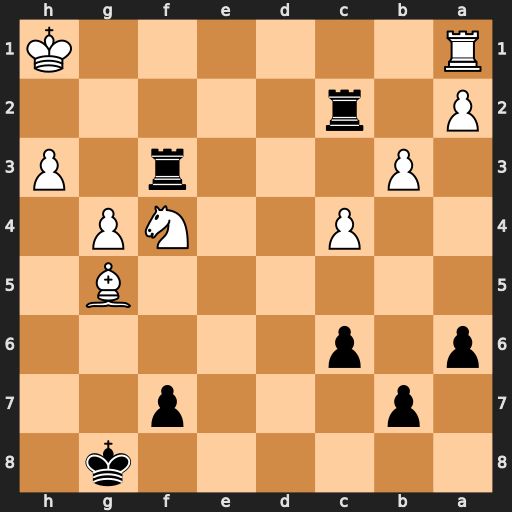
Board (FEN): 6k1/1p3p2/p1p5/6B1/2P2NP1/1P3r1P/P1r5/R6K
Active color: b
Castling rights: -
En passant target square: -
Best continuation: f6 Bxf6 Rxf4